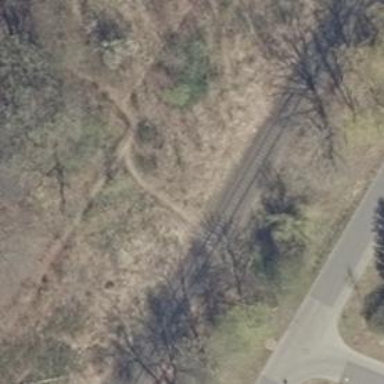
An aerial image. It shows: Crossing for the railway.